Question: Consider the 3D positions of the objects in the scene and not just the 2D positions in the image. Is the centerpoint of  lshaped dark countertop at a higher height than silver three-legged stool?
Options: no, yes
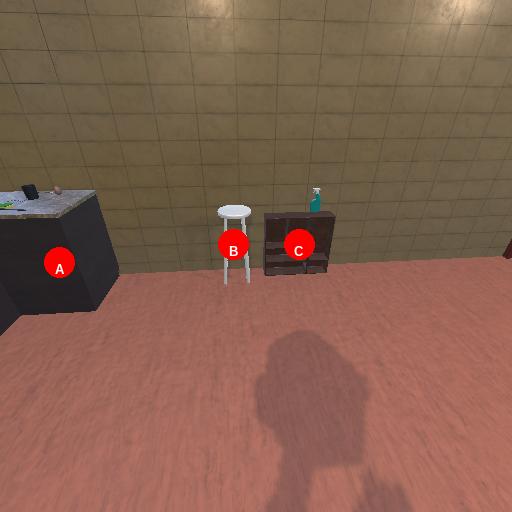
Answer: no